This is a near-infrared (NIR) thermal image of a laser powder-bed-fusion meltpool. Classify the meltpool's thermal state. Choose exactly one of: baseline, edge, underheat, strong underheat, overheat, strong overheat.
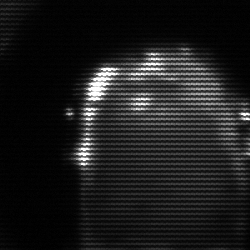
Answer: baseline